Brain MRI, t2w sequence, axial 2D slice.
Patient: age 44, sex F, weight 96 kg, height 1.95 m
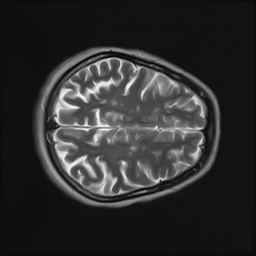